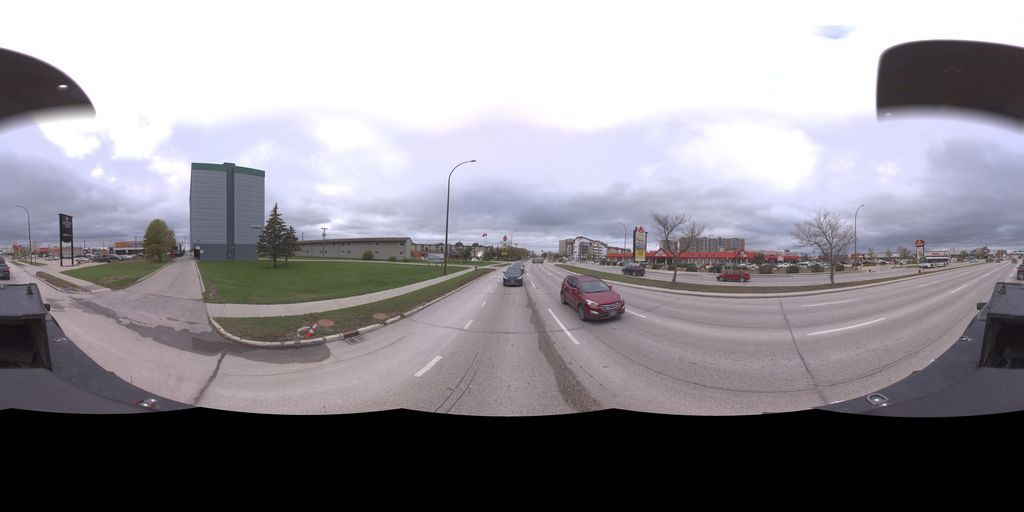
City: winnipeg